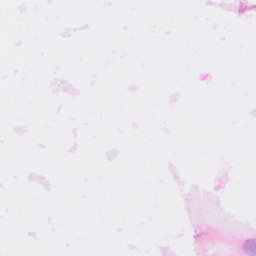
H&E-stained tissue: Breast